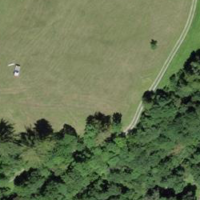
EUNIS habitat code: 23
Species observed at this site:
Centaurea scabiosa